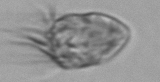
Label: Ciliophora